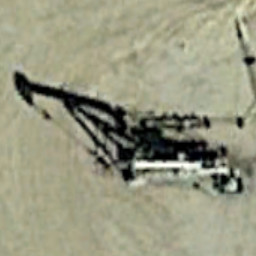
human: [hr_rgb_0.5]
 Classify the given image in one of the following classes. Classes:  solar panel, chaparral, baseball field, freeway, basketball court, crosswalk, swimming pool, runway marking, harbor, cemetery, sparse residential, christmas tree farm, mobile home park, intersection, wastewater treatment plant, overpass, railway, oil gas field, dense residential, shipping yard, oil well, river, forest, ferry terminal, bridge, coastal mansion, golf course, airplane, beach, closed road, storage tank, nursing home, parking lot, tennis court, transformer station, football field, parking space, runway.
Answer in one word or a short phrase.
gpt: oil well